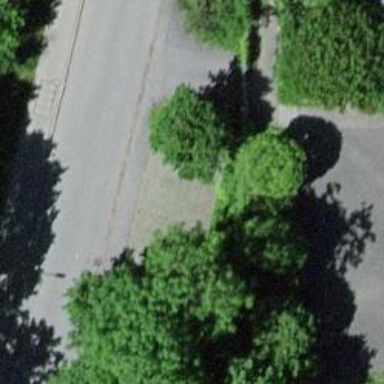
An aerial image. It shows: Parking entrance.